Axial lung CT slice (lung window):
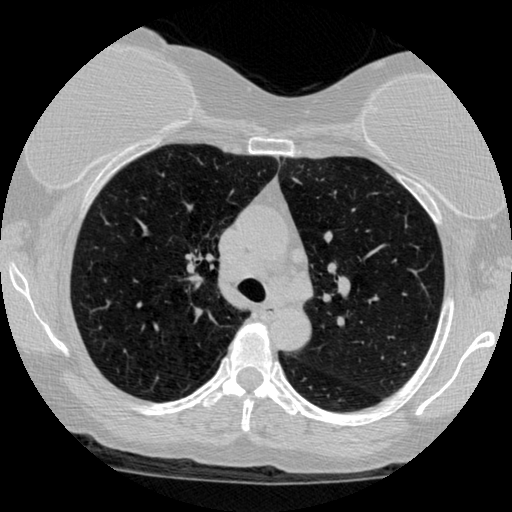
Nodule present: no